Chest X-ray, AP view. Patient: 59 years old, sex M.
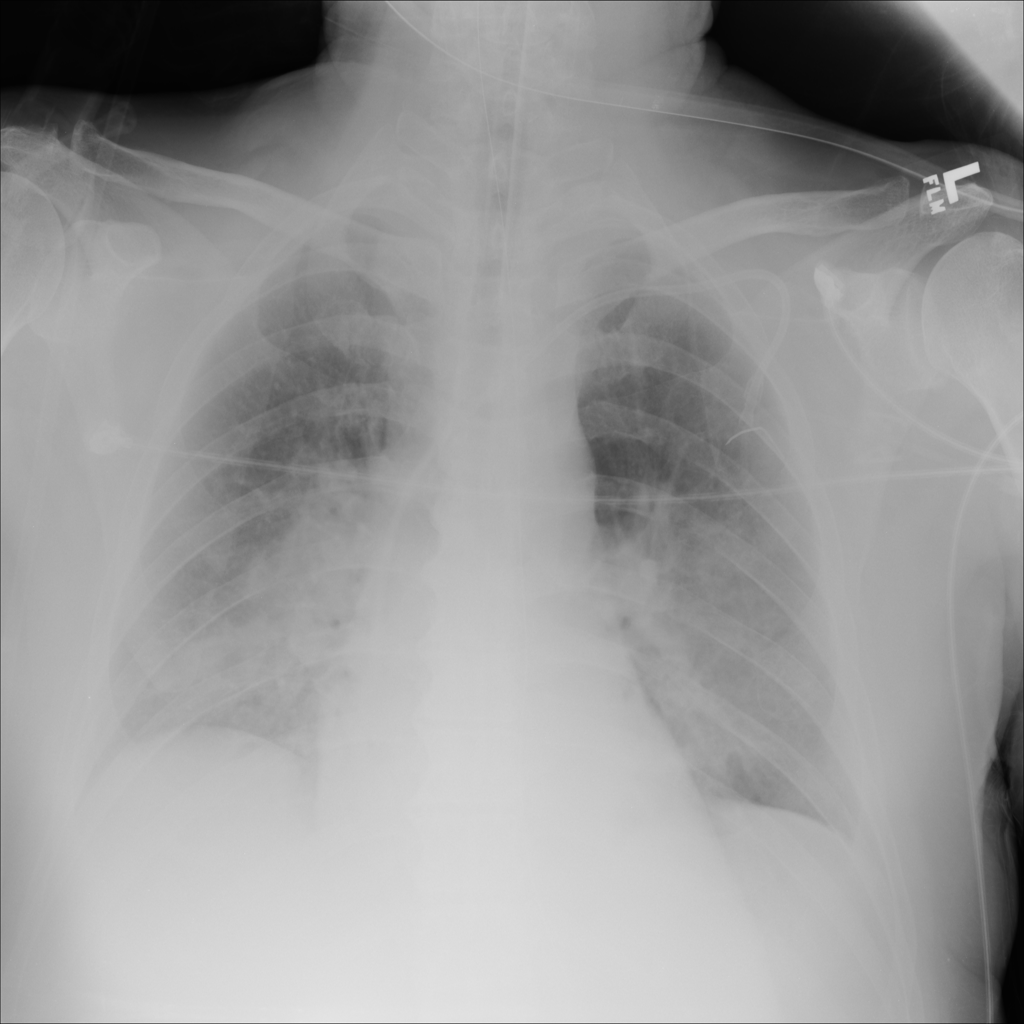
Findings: No Finding